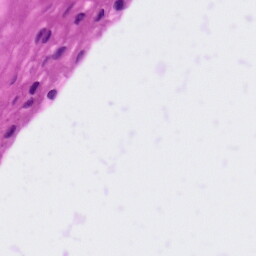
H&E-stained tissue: Tonsil